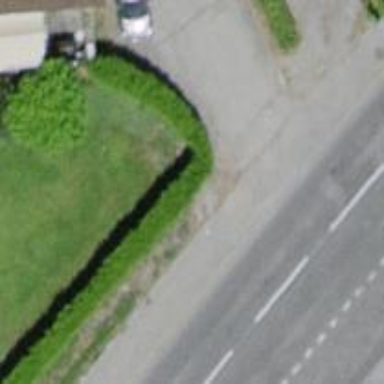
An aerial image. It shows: Hedge acting as barrier.